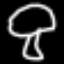
Label: mushroom